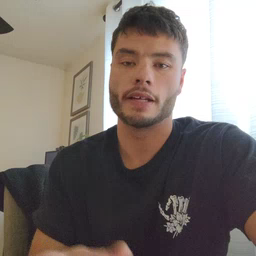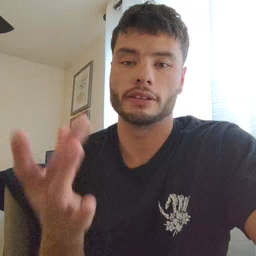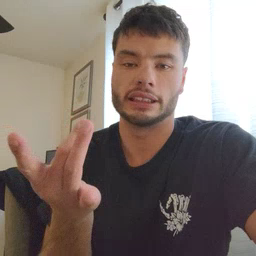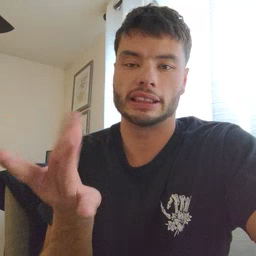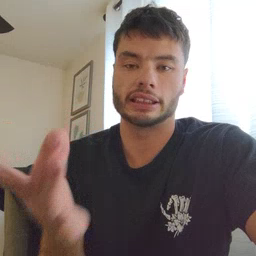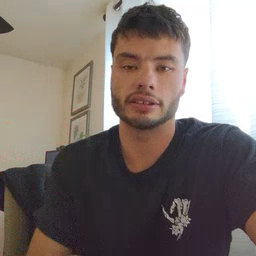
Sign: sticky